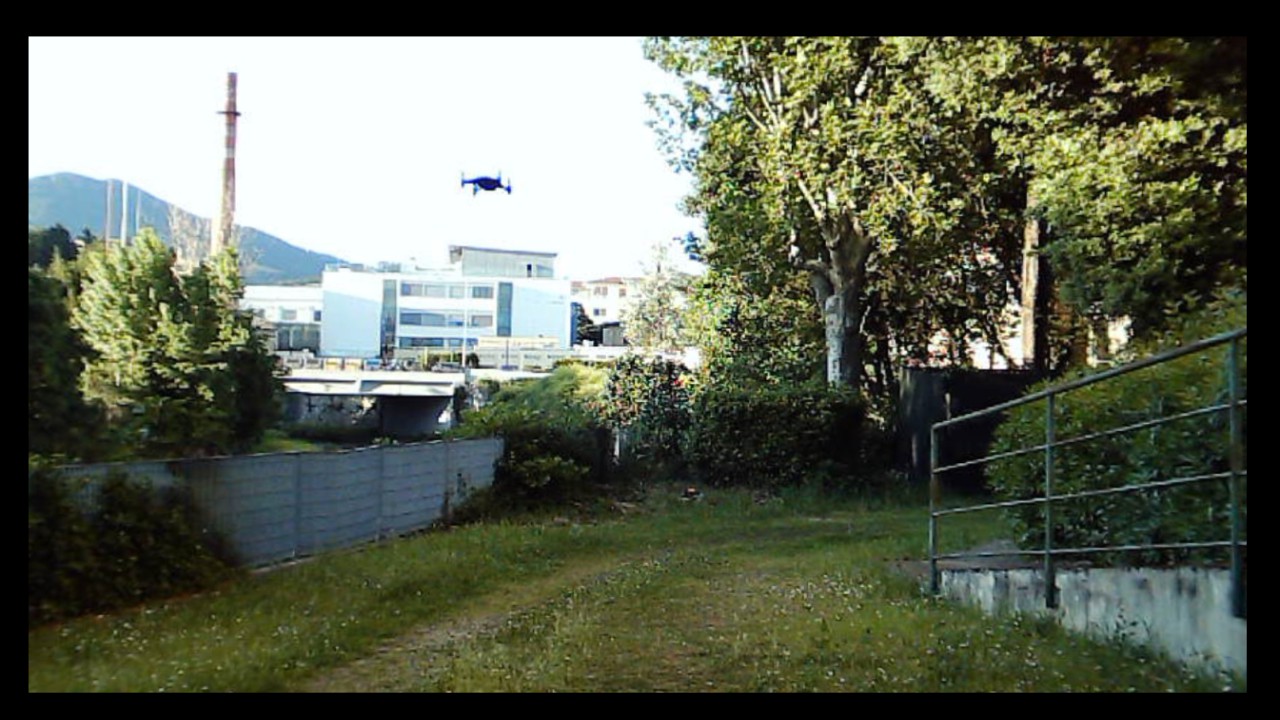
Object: DJI Tello EDU

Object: DarwinFPV cineape20